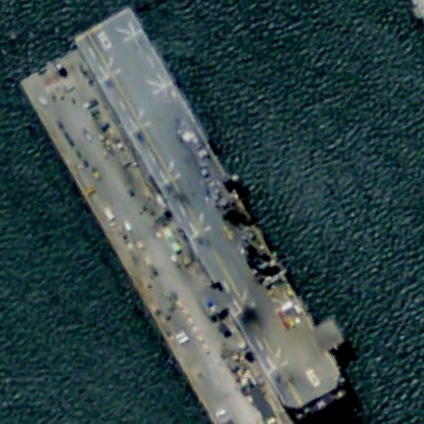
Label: assault